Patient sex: F
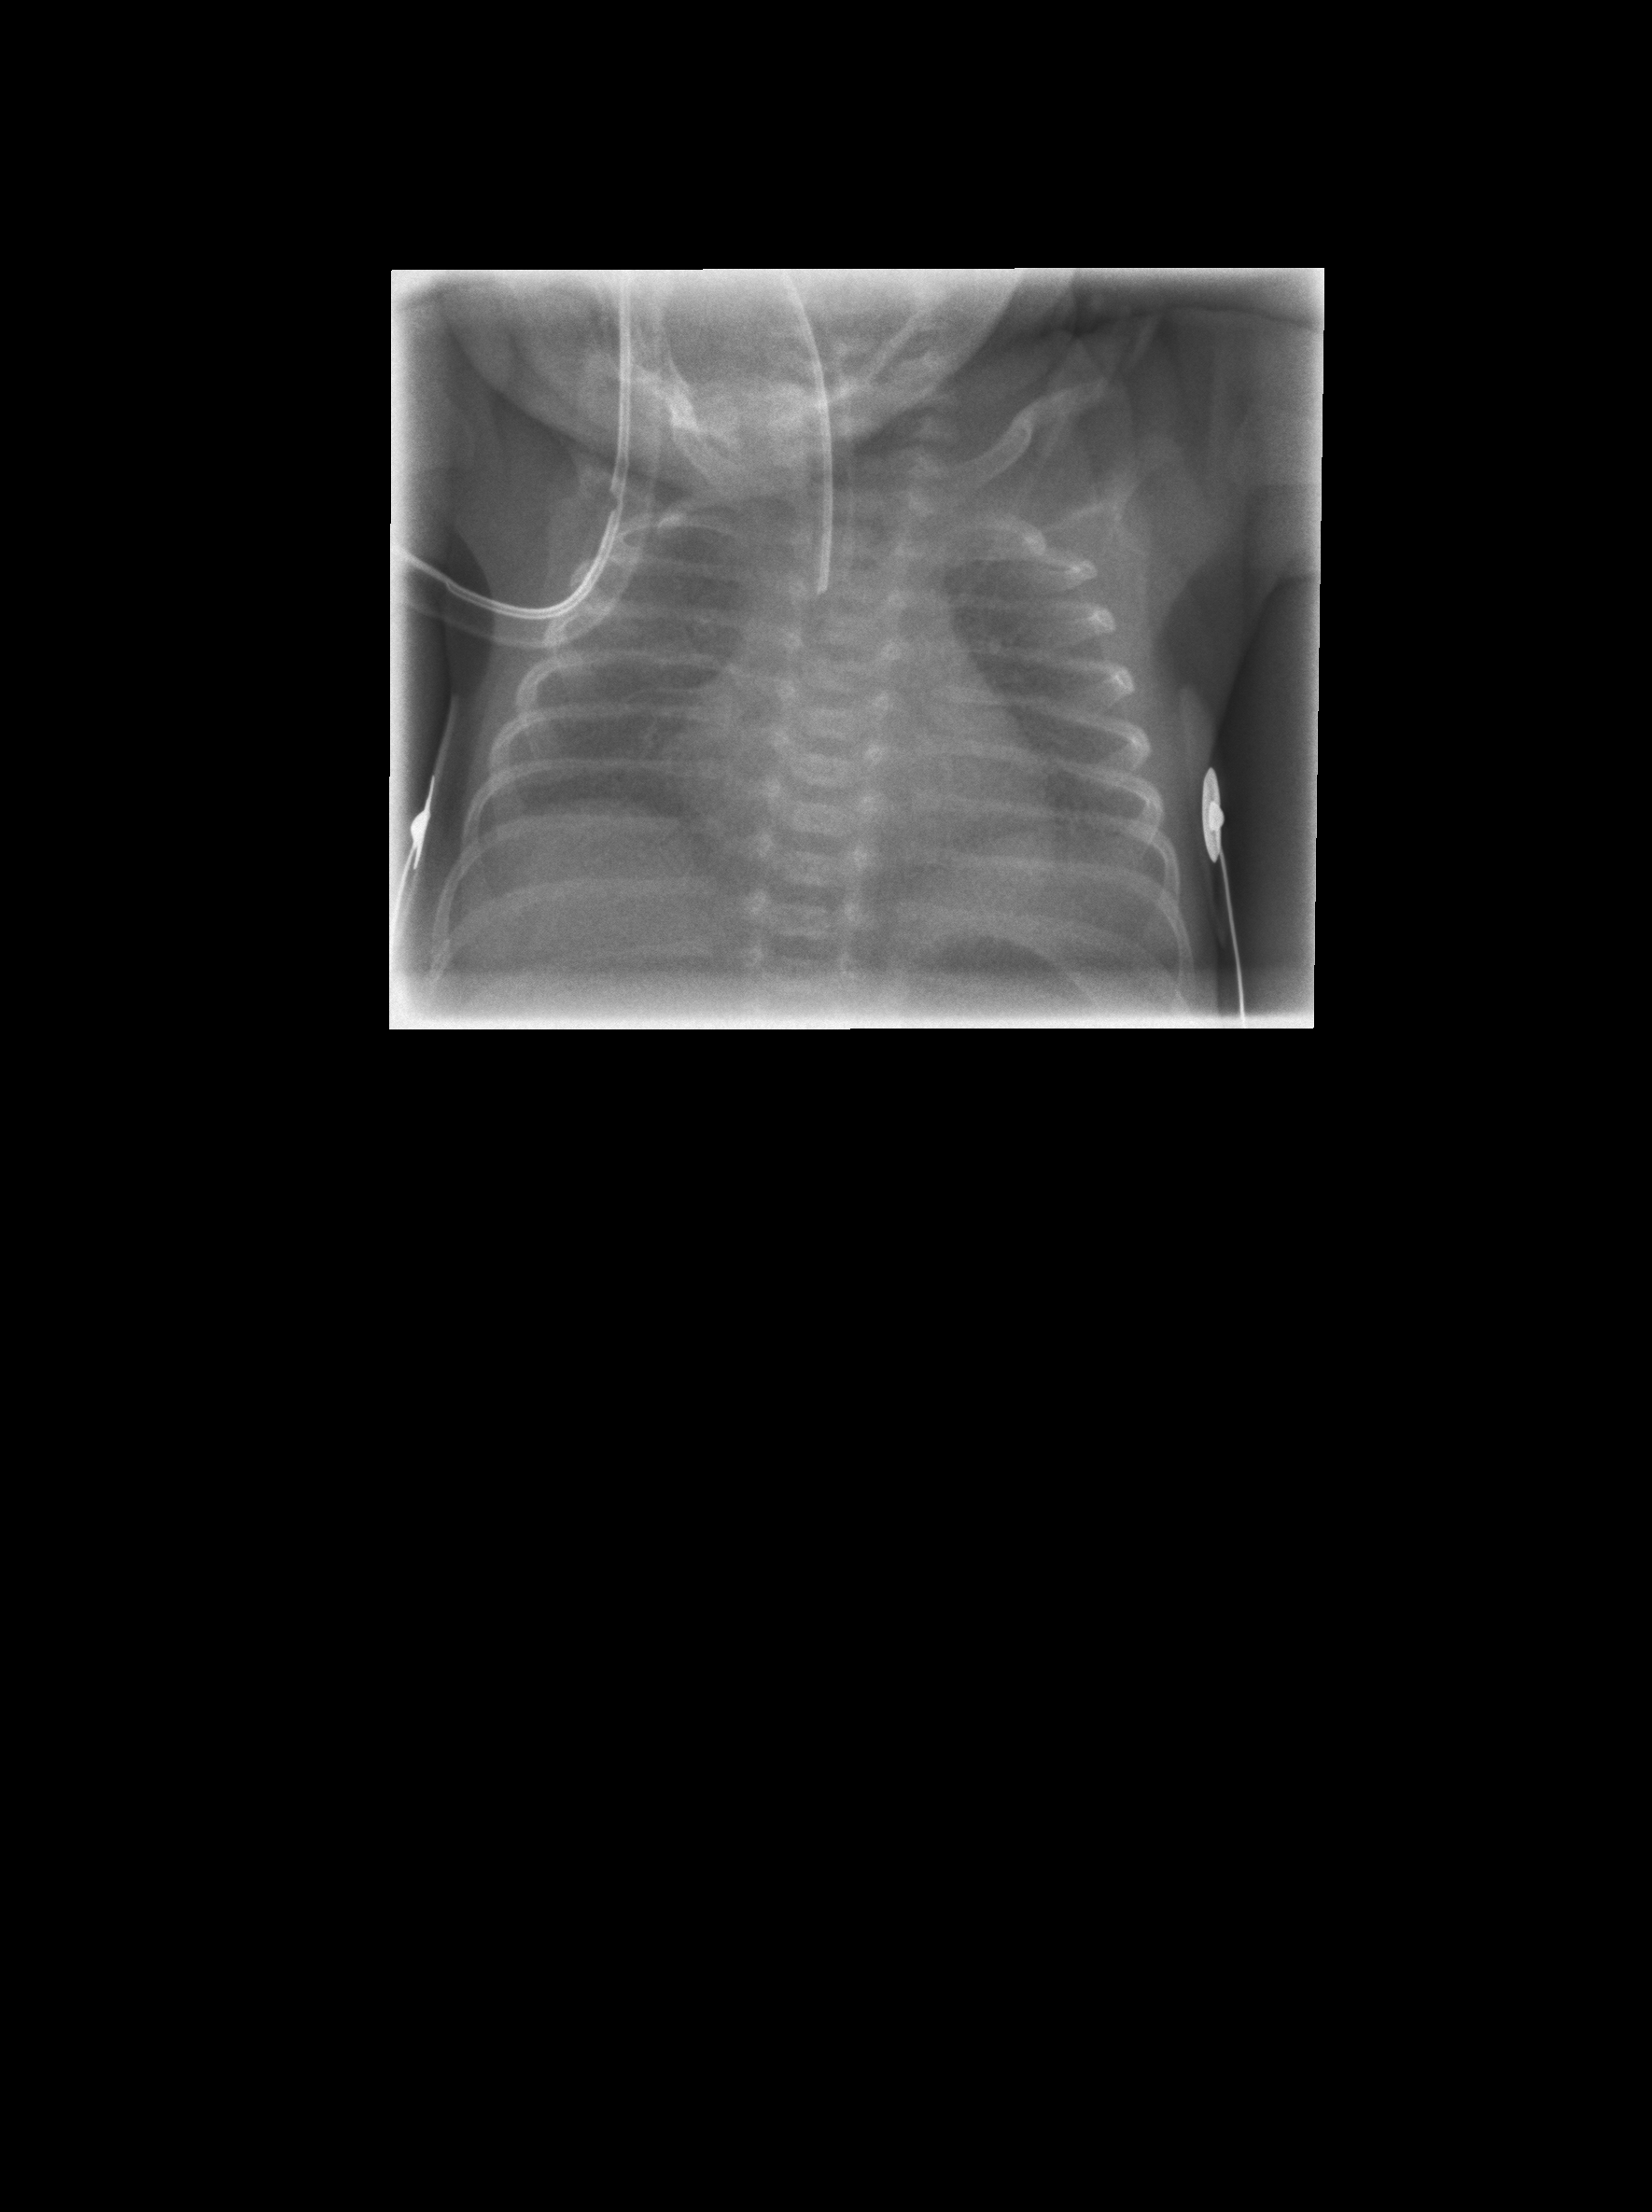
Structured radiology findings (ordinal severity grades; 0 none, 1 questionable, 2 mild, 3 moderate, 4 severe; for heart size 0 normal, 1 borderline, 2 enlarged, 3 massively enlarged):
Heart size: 0
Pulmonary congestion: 1
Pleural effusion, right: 0
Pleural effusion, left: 0
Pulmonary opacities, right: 0
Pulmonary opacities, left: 0
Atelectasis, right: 2
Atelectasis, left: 2